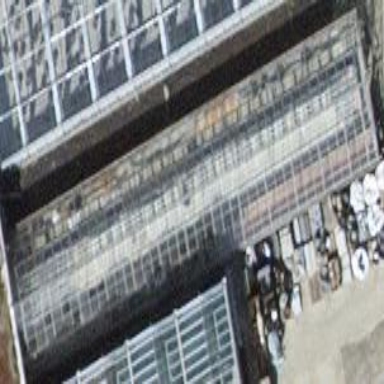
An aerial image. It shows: Greenhouse.